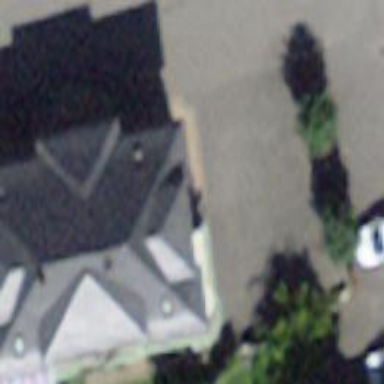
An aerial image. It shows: Building with hipped roof shape.